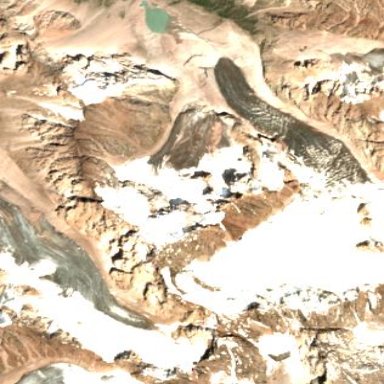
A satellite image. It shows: Valley glacier with icy surface.